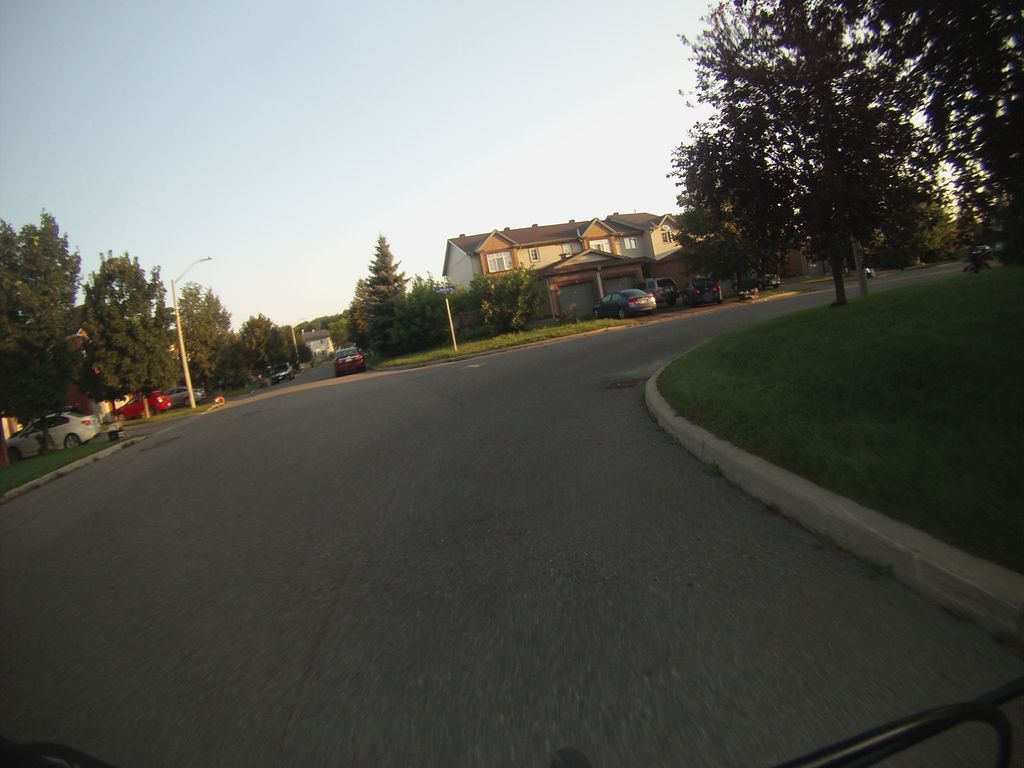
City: ottawa-gatineau